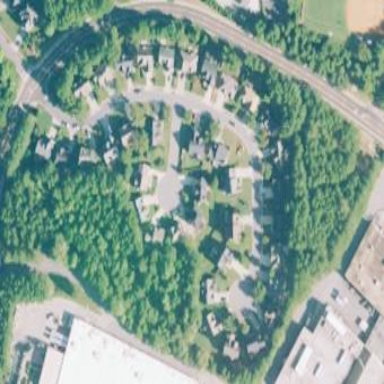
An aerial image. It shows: Single-family residential neighbourhood.